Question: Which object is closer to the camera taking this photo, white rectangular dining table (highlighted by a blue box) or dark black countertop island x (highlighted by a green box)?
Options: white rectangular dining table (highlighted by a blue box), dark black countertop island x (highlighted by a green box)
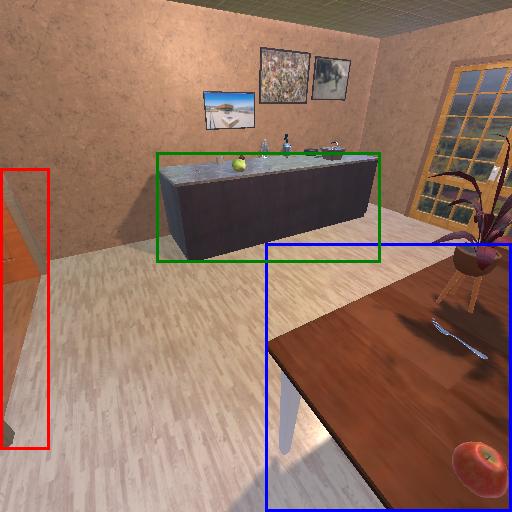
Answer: white rectangular dining table (highlighted by a blue box)